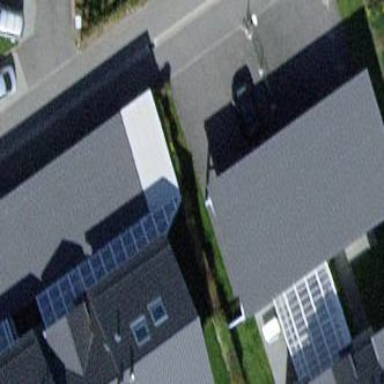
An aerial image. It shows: View of roof of building.